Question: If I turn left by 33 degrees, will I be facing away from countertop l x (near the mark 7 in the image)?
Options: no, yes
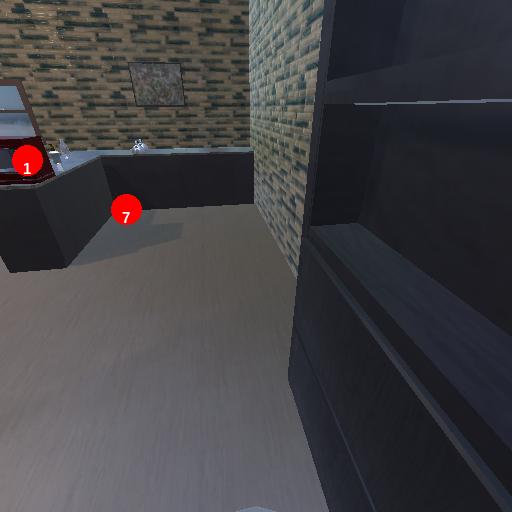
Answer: no